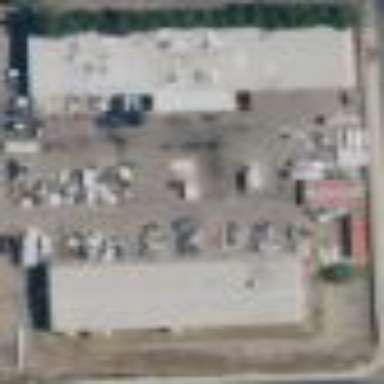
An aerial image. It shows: Industrial depot area.